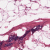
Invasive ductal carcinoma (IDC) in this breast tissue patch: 0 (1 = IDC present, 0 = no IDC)